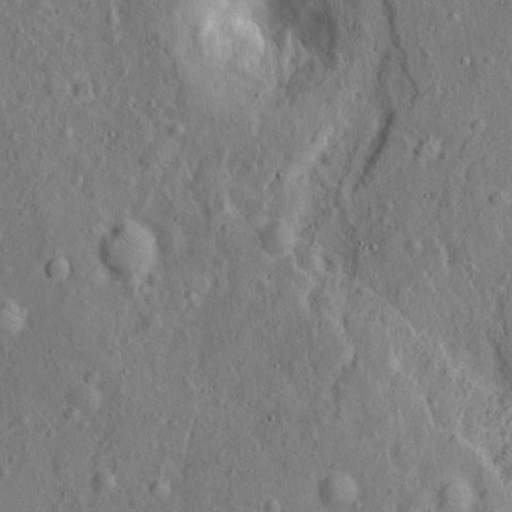
Classes present: Background, Cone